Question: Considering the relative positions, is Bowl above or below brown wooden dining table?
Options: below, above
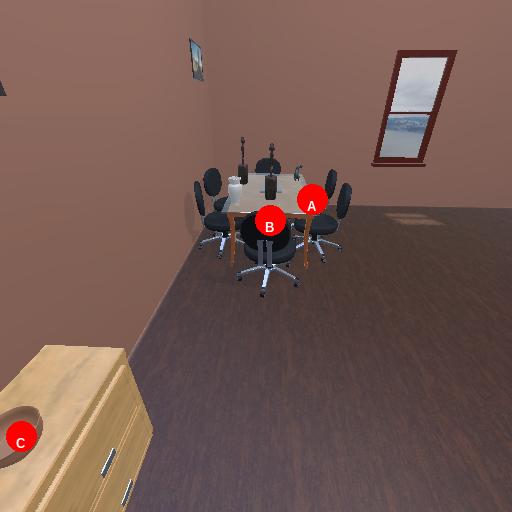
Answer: below